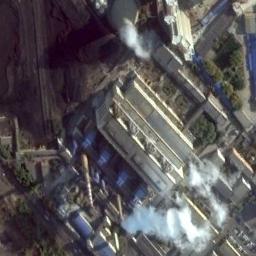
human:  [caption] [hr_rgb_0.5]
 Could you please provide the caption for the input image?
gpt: The thermal power station is next to some buildings and trees with white mist above .

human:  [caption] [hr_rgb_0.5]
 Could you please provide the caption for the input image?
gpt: There are two thermal power stations and rows of storage tanks .

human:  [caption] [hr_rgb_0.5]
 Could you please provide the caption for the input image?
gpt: There are many buildings of different shapes next to the thermal power station .

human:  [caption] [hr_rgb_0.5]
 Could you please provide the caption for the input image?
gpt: There are plants and machinery in the thermal power station, and there are several chimneys emitting smoke .

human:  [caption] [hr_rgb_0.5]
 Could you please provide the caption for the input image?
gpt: There are many buildings and several chimneys on the thermal power station .